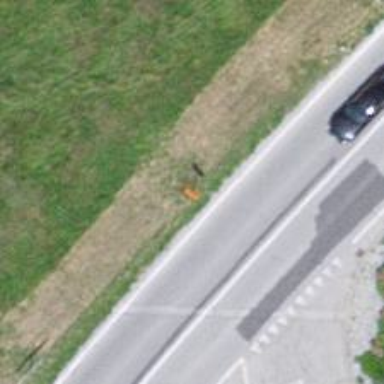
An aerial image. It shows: Pole with roof-covered pipeline marker.